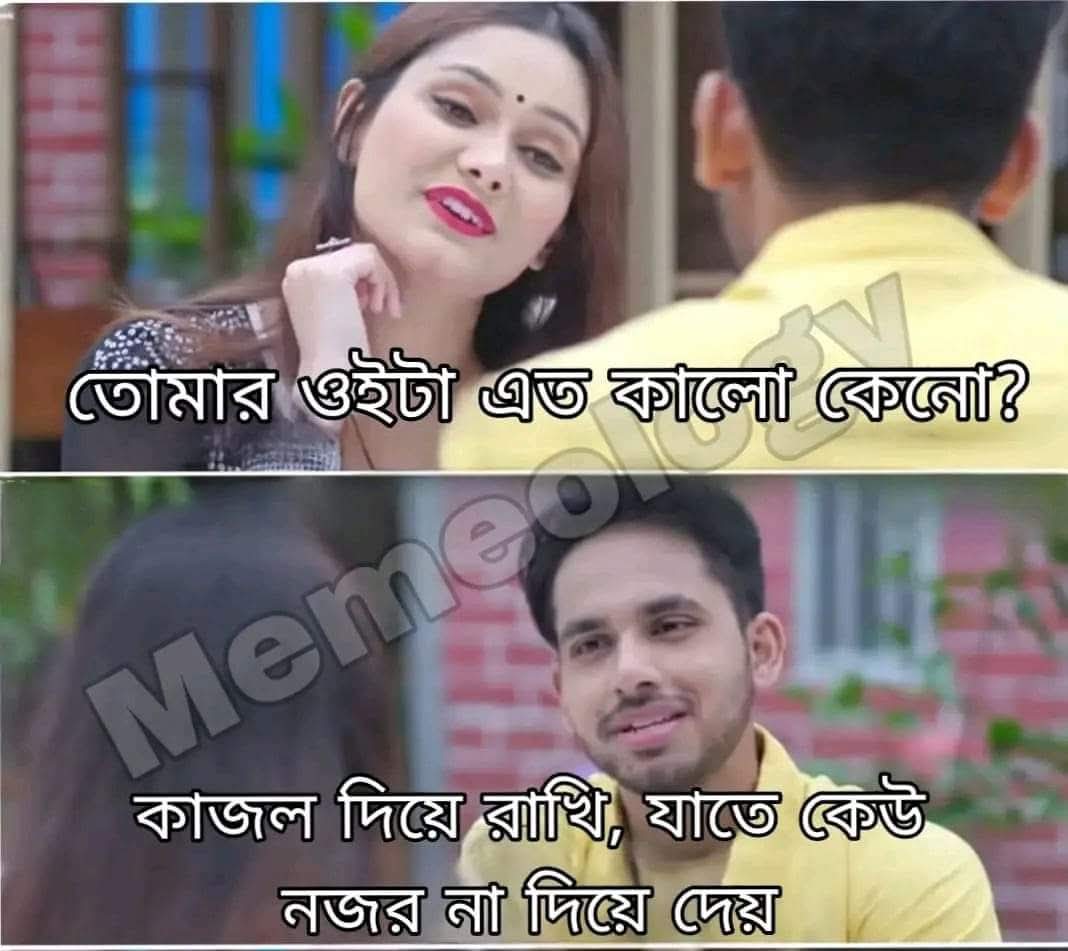
Text: তোমার ওইটা এত কালো কেনো? কালে
কাজল দিয়ে রাখি, যাতে কেউ নজর না দিয়ে দেয়
Label: Non Hate